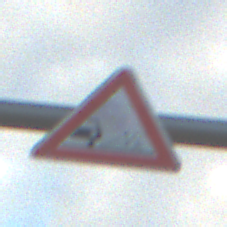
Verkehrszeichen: SplittSchotter
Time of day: SunriseSunset
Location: Outdoor (RoadRail)
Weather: PartlyCloudy
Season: NotSpecified
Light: Natural